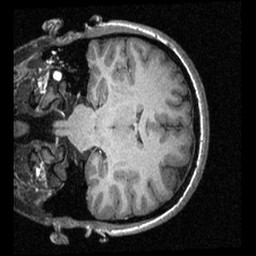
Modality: T1w
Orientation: coronal